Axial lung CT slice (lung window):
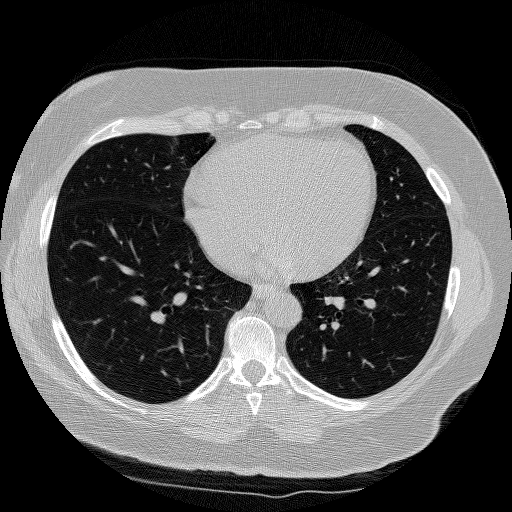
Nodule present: no